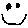
Label: smiley face